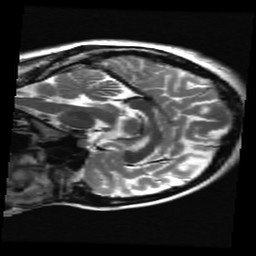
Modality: T2w
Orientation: sagittal
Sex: female
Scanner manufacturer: ge
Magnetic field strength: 3 T
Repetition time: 5 s
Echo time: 0.1012 s